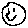
Label: smiley face